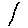
Label: line